Interaction volume radius: 10 \u00c5
Interaction volume height: 35 \u00c5
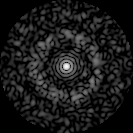
Disorder parameter: 0.8335